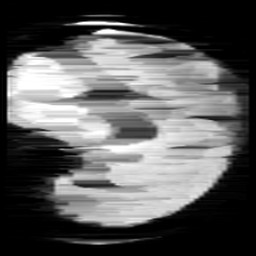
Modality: minIP
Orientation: sagittal
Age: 9
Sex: female
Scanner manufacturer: siemens
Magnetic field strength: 3 T
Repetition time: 0.027 s
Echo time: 0.02 s